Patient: sex F, age 63
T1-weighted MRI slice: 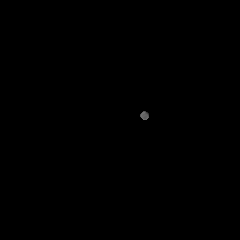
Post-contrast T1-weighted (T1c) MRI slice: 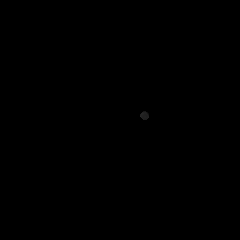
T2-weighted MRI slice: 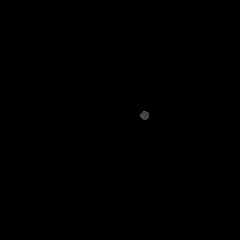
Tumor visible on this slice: no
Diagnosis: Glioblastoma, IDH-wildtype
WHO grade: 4